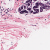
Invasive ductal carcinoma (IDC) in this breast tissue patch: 0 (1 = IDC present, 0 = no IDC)